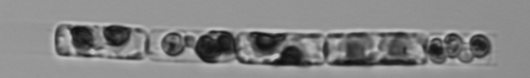
Label: Guinardia_delicatula_TAG_internal_parasite